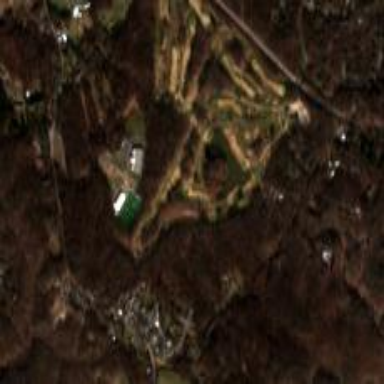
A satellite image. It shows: Golf course.